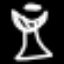
Label: angel